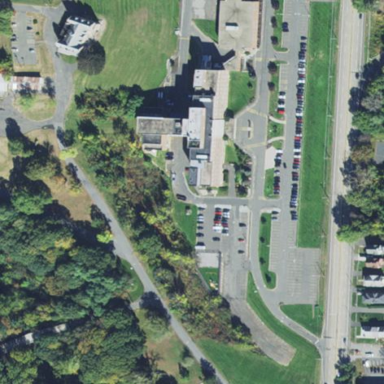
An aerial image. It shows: Hospital building.